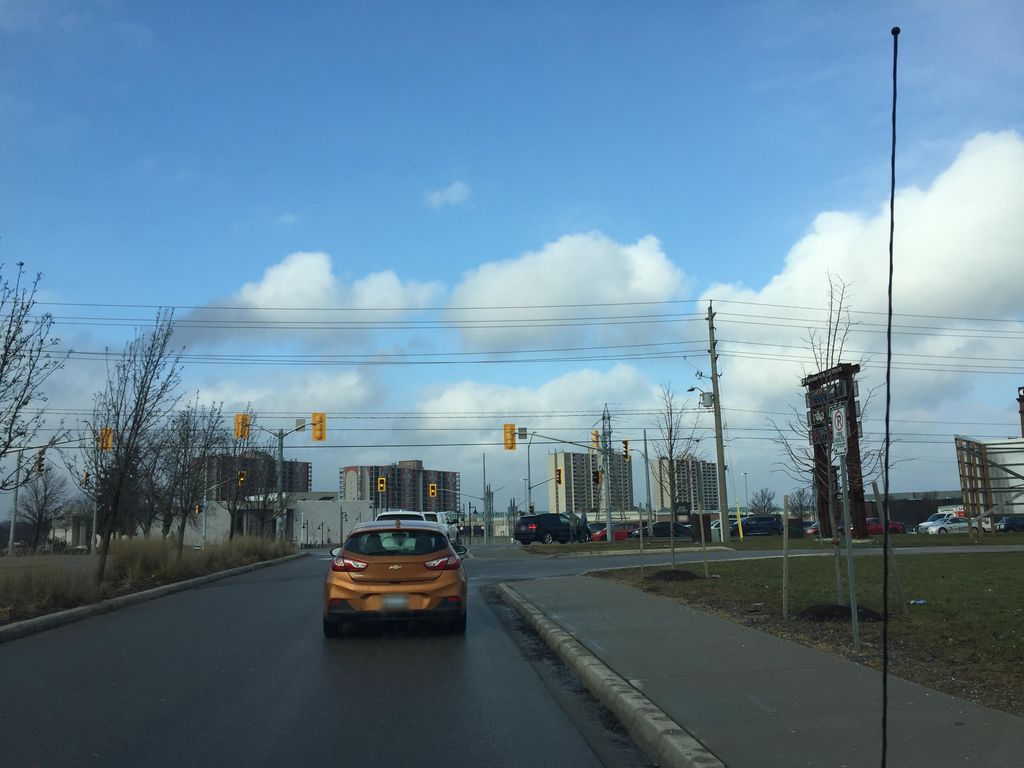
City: kitchener-waterloo